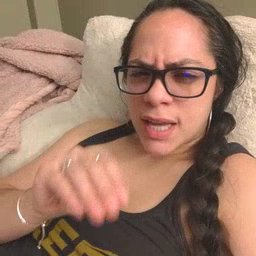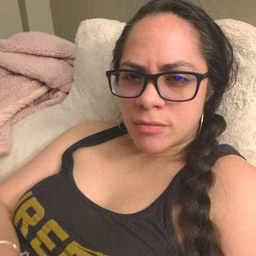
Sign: pretend